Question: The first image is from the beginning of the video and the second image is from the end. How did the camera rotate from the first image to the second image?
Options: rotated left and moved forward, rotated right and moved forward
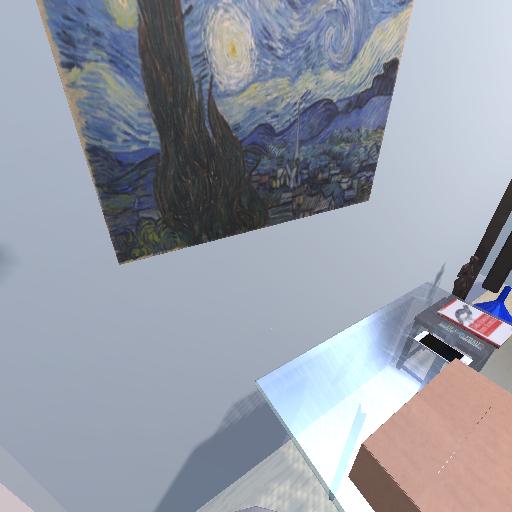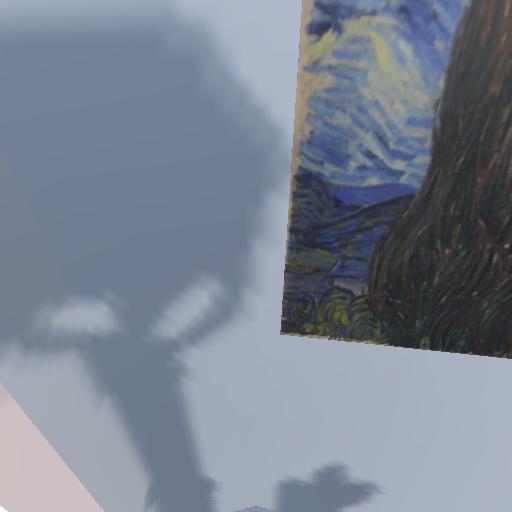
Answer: rotated left and moved forward